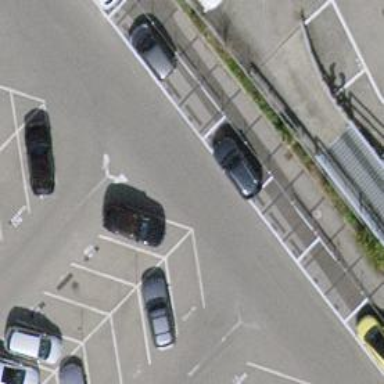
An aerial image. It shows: Asphalt parking aisle road.